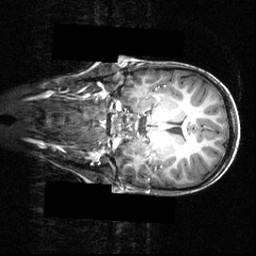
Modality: T1w
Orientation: coronal
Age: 12
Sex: female
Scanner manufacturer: siemens
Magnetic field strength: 3.951 T
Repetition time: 1.5 s
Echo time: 0.00335 s